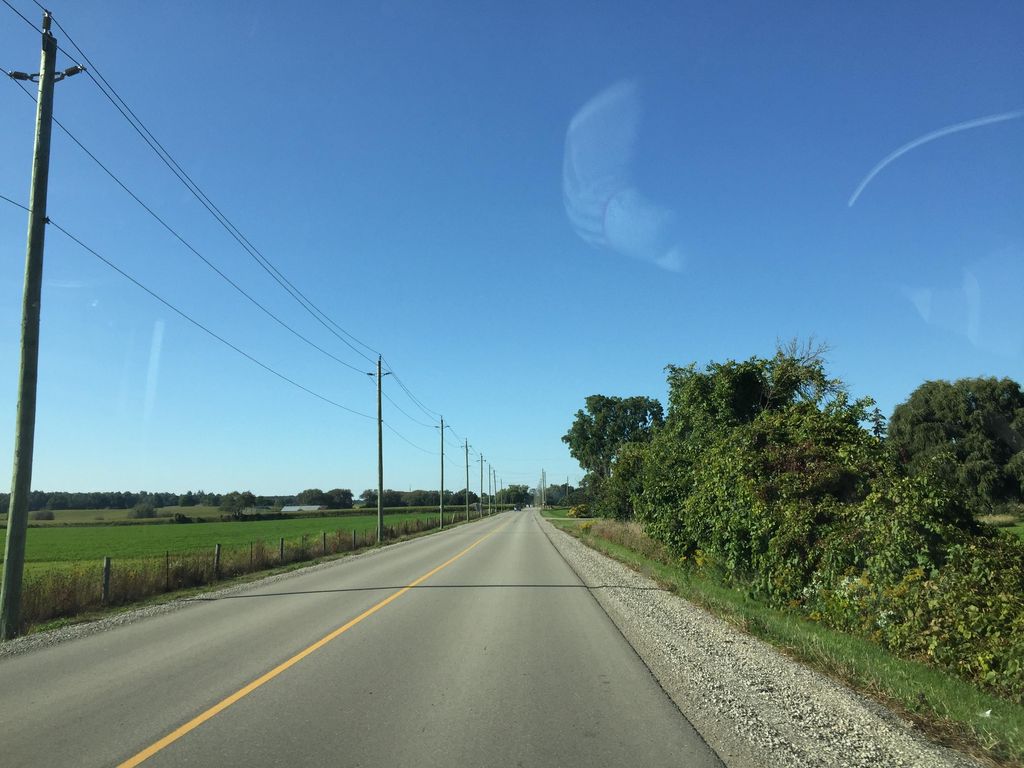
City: kitchener-waterloo